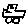
Label: car